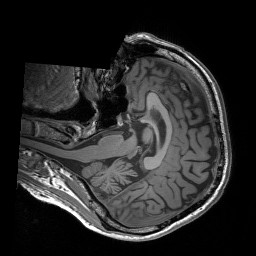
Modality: T1w
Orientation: axial
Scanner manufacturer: siemens
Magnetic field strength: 3 T